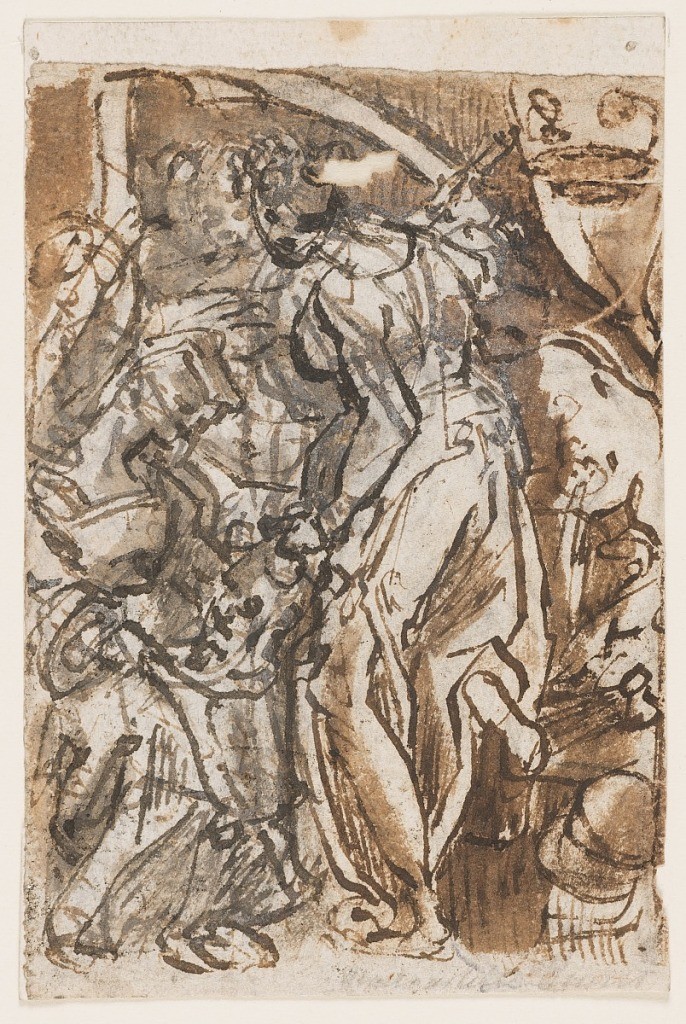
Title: Judith with the Head of Holofernes
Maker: Jan van der Straet, called Stradanus, Flemish, 1523–1605
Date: ca. 1587 – 1605
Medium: Recto: pen and brown ink, brush and brown wash, with opaque white watercolor on laid paper Verso: pen and brown ink
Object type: Drawing
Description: Recto: Judith stands at center, facing left. She holds the head of Holofernes in her left hand and raises her sword in her right. Her servant, kneeling in the foreground at left, holds out a sack to take the head. Holofernes's corpse is visible in the background at right.
Verso: Oval composition, wreath-like, contained within a rectangular frame. Figures identified as gods fill the oval form, with Jupiter and an eagle at upper center.